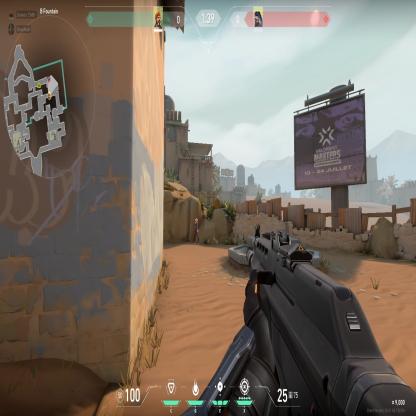
Label: enemy